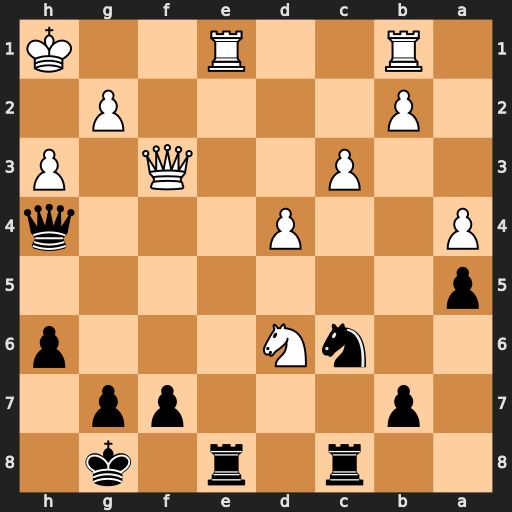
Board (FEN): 2r1r1k1/1p3pp1/2nN3p/p7/P2P3q/2P2Q1P/1P4P1/1R2R2K
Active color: b
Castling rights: -
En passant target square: -
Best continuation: Rxe1+ Rxe1 Qxe1+